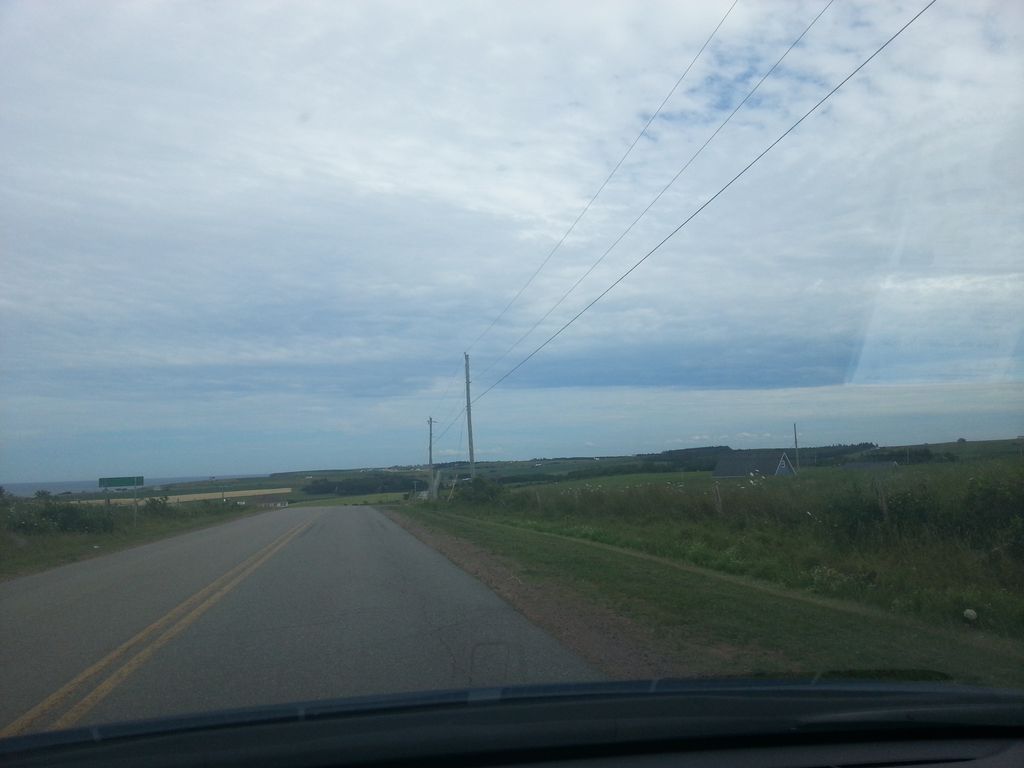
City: charlottetown